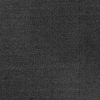
Atmospheric dust classification: dusty